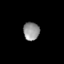
Tissue: skin
Cell type: Epithelial cells
Senescence score: 0.2742
Nuclear area (px): 286
Mean DAPI intensity: 147.479